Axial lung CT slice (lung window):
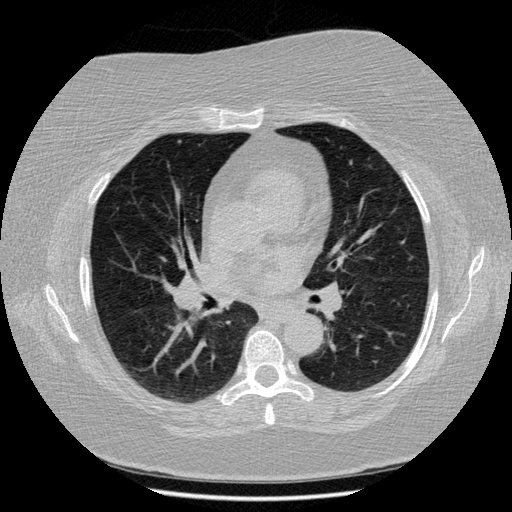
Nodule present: no